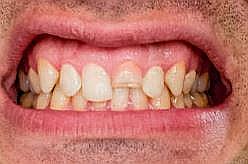
Condition: Gingivitis